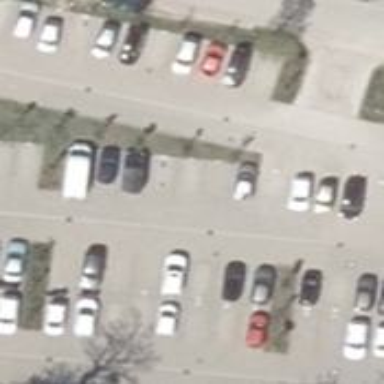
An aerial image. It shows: Paved parking area.